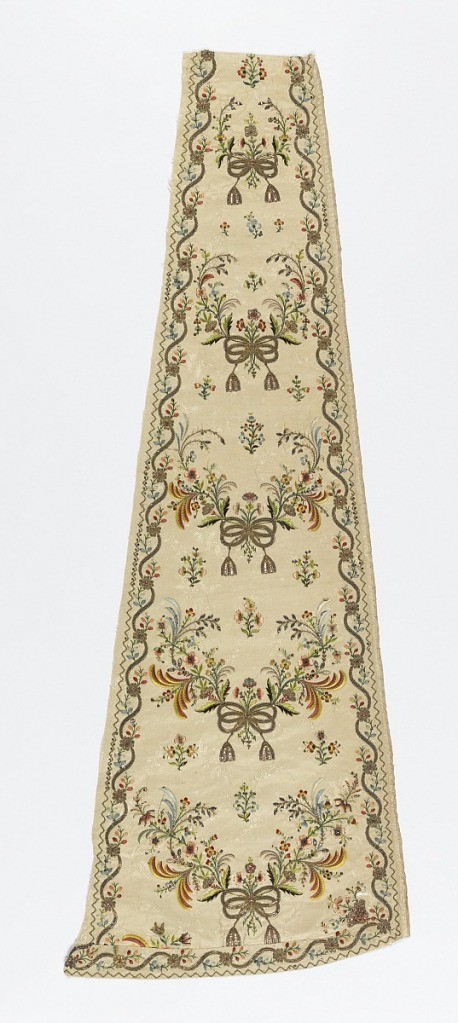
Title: Panel
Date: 1775–1800
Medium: silk on silk, metallic thread Technique: embroidered on twill weave
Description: Long, narrow shaped panel, probably from a skirt, that is narrower at the top and curved at the bottom. Cream-white twill weave with brocading in a small floral design. Embroidered in multicolored silks, metallic threads and paillettes. Narrow borders and festoons of flowers extend across the panel, each caught with a ribbon and tassels in metallic thread.